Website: apple-inc
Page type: review-order
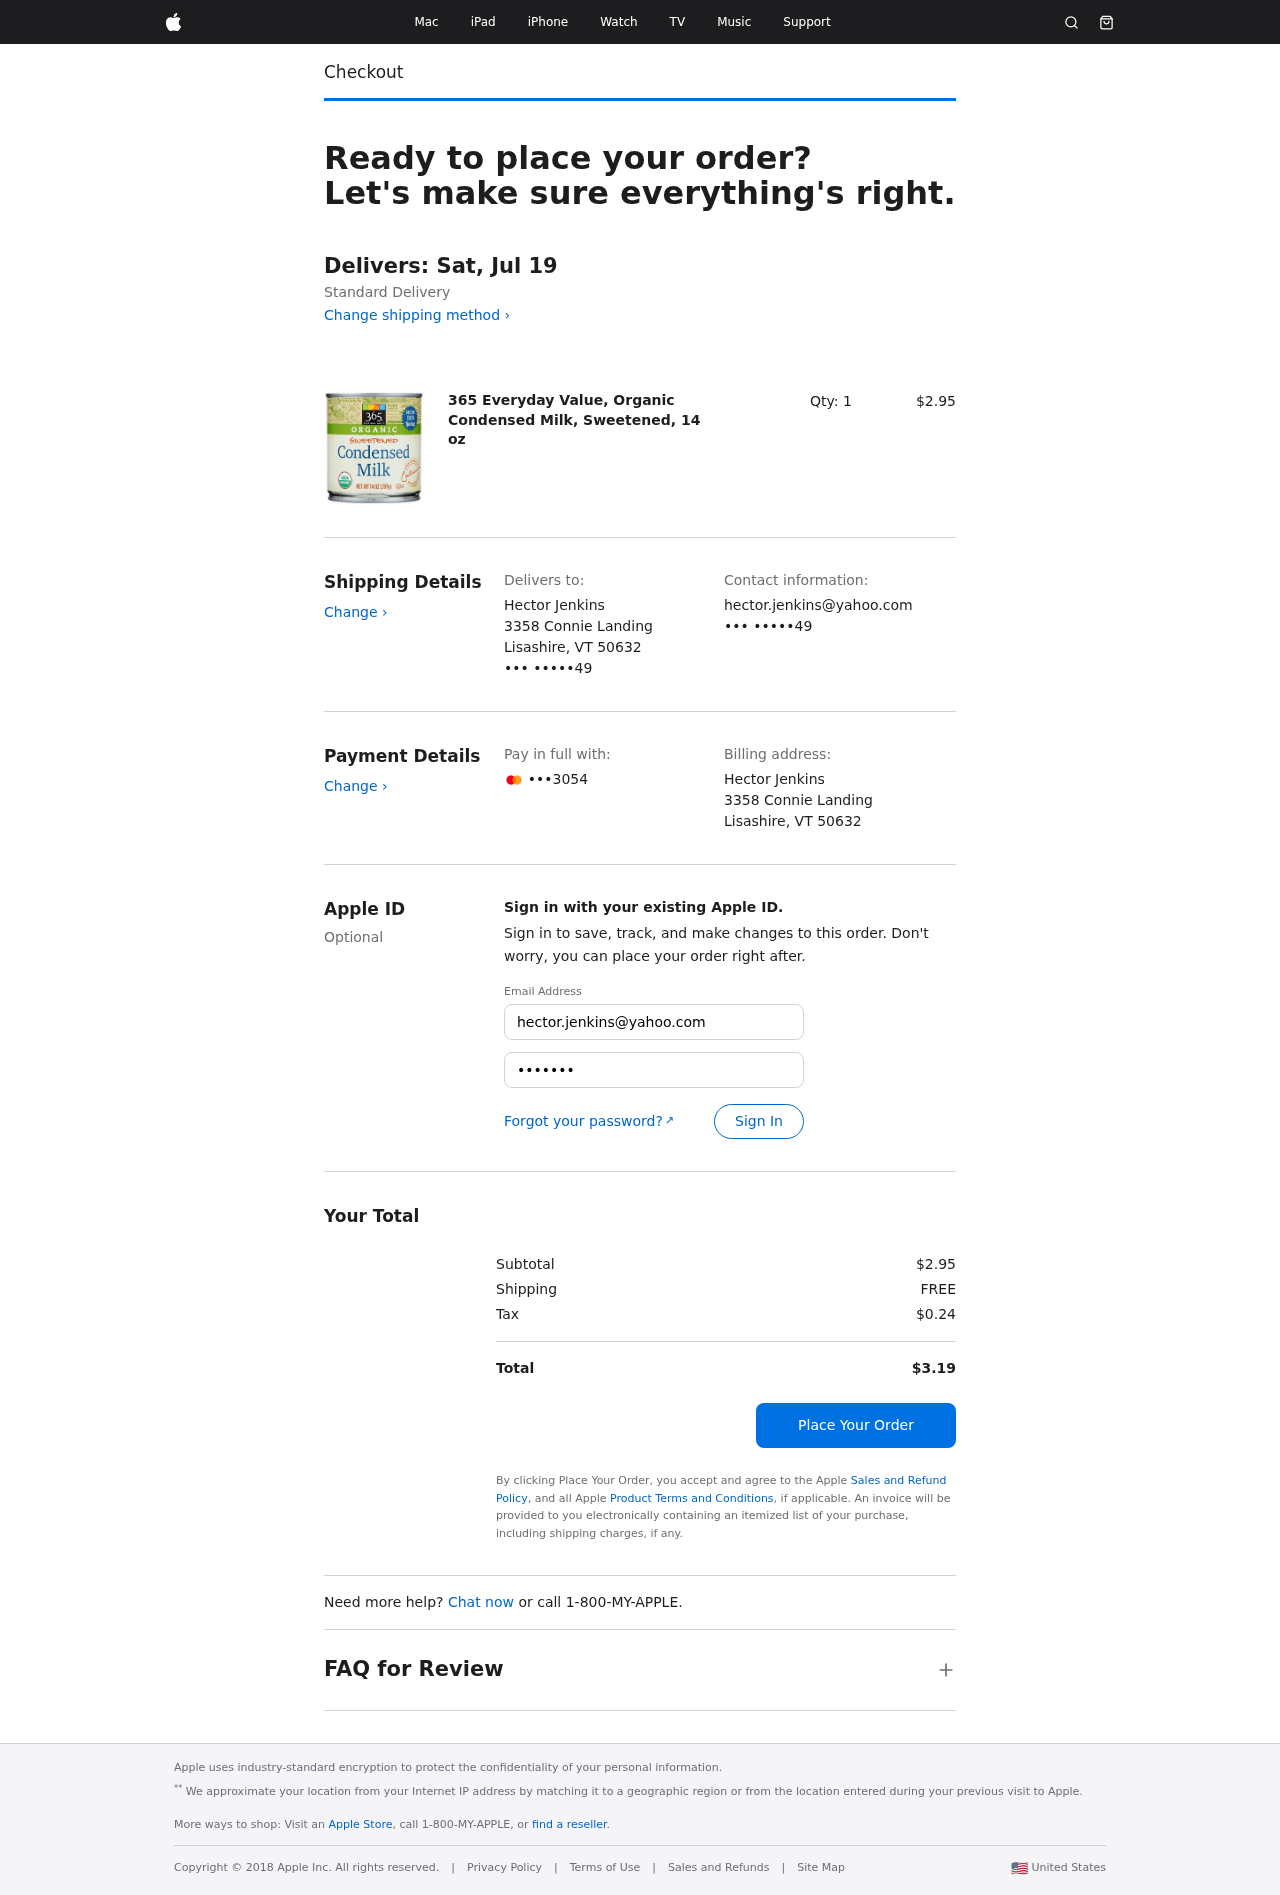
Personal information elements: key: PII_CARD_LAST4
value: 3054
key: PII_CITY_STATE_ZIP
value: Lisashire, VT 50632
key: PII_EMAIL3
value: hector.jenkins@yahoo.com
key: PII_FULLNAME
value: Hector Jenkins
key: PII_PHONE_SUFFIX
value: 49
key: PII_STREET
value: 3358 Connie Landing
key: PII_EMAIL2
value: hector.jenkins@yahoo.com
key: PII_PHONE_SUFFIX2
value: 49
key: PII_FULLNAME2
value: Hector Jenkins
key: PII_CITY
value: Lisashire
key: PII_STATE_ABBR
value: VT
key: PII_POSTCODE
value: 50632
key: PII_POSTCODE_FULL
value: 50632
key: PII_CITY_STATE
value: Lisashire, VT
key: PII_POSTCODE_NUMERIC
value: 50632
Product elements: key: PRODUCT1_NAME
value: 365 Everyday Value, Organic Condensed Milk, Sweetened, 14 oz
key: PRODUCT1_PRICE
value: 2.95
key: PRODUCT1_QUANTITY
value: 1
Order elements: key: ORDER_DELIVERY_DATE
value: Delivers: Sat, Jul 19
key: ORDER_SUBTOTAL
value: $2.95
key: ORDER_SHIPPING_COST
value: FREE
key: ORDER_TAX
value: $0.24
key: ORDER_TOTAL
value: $3.19